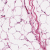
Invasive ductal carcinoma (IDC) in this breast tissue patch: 0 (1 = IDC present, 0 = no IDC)